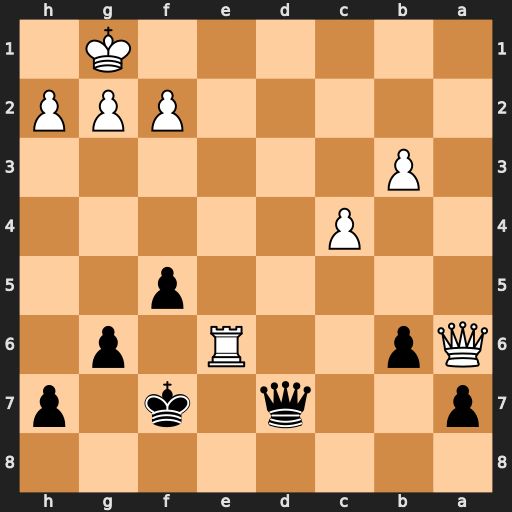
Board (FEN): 8/p2q1k1p/Qp2R1p1/5p2/2P5/1P6/5PPP/6K1
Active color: b
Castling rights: -
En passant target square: -
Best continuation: Qd1+ Re1 Qxe1#